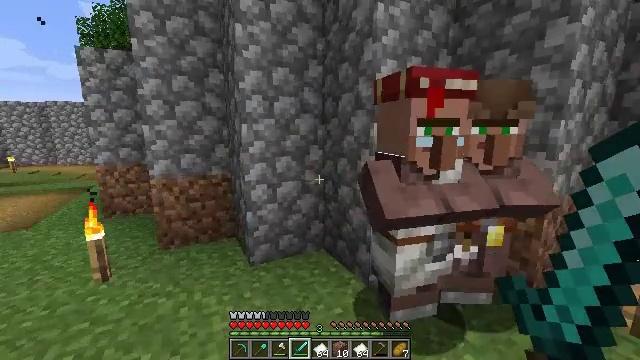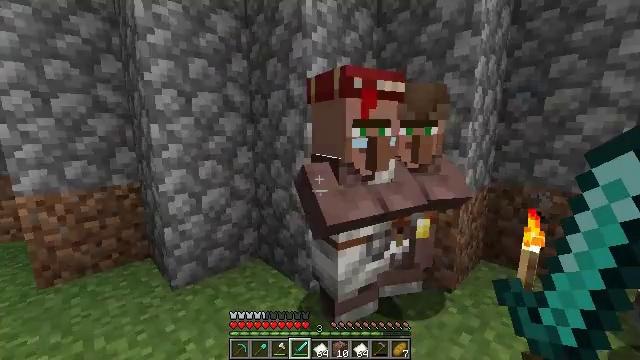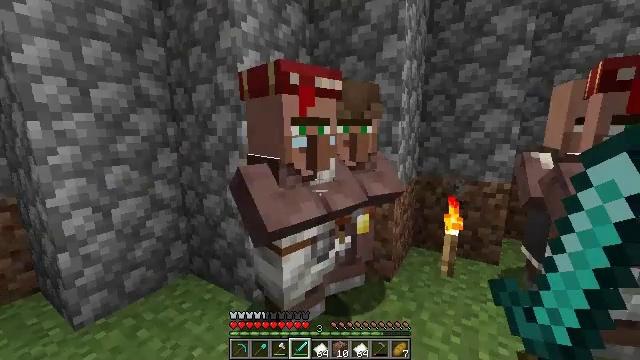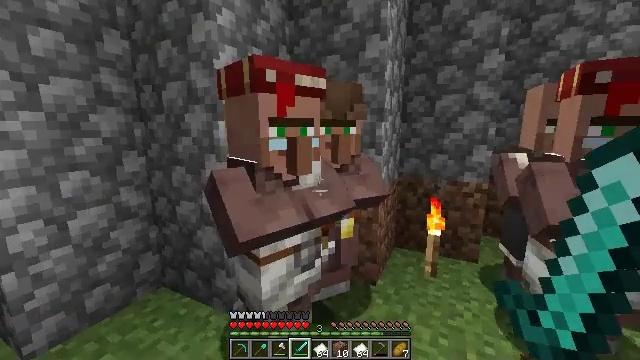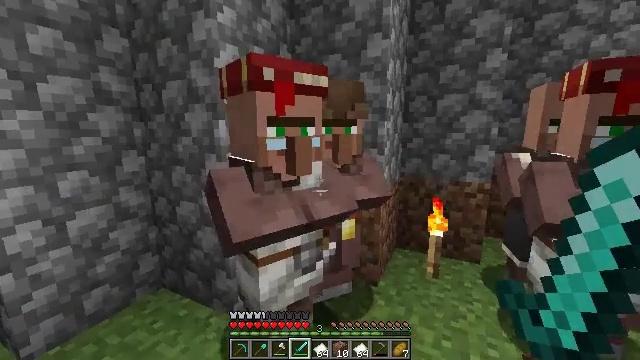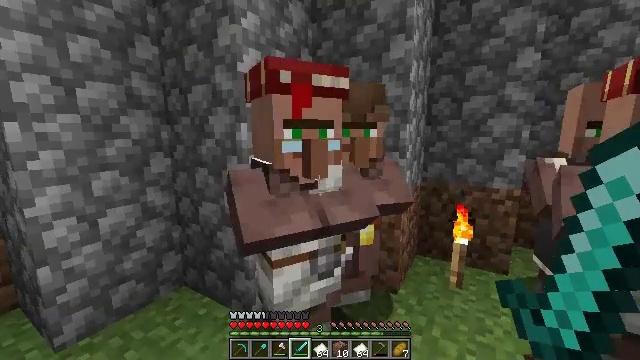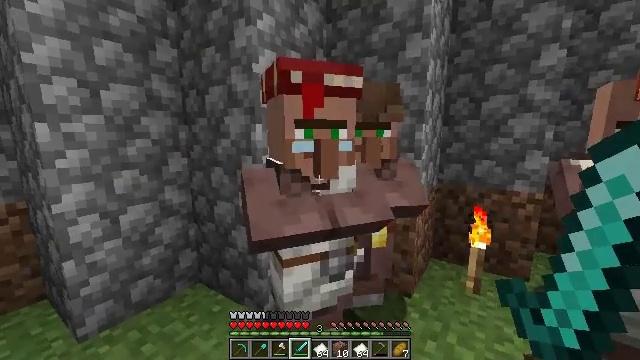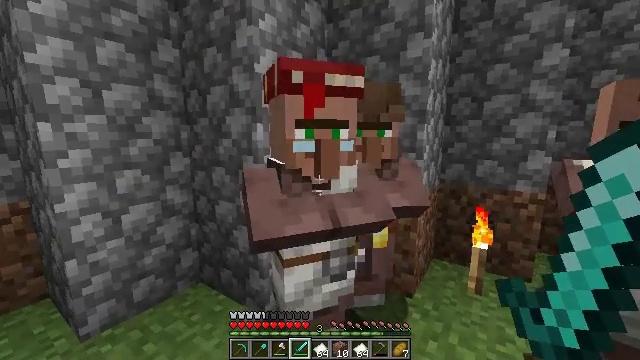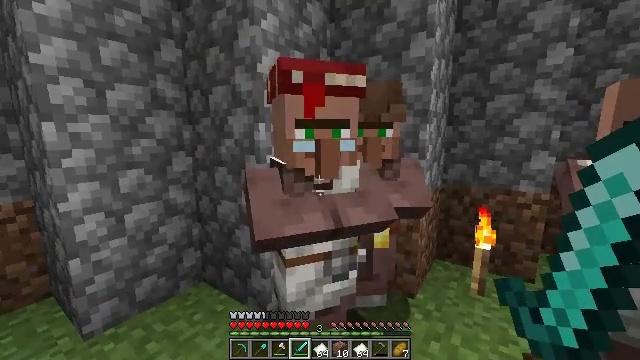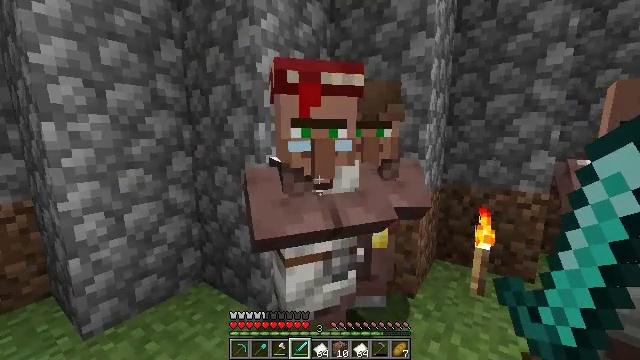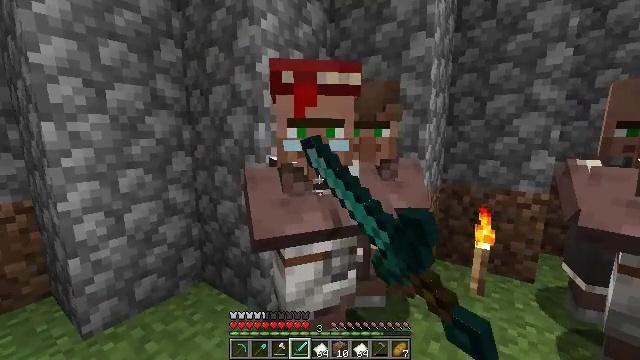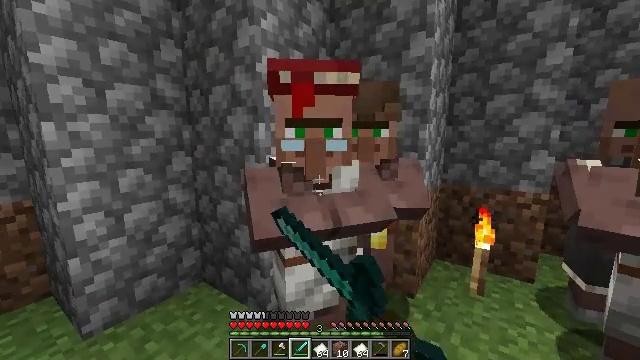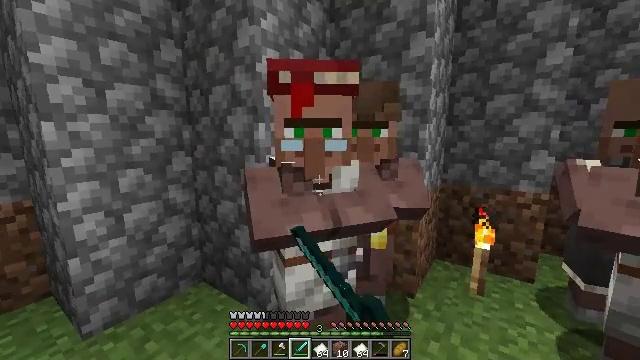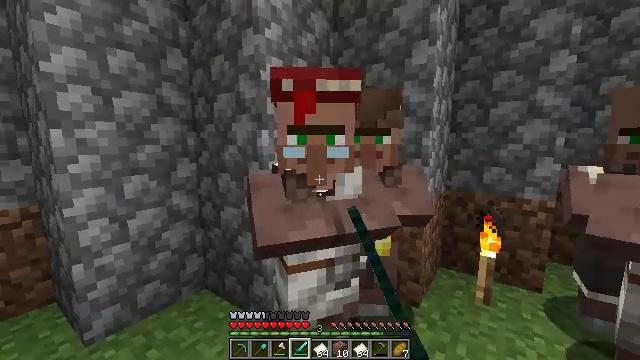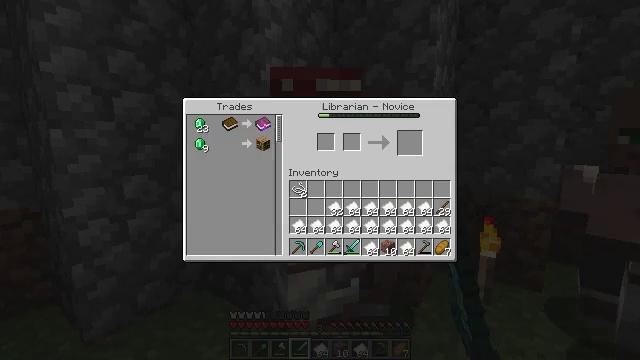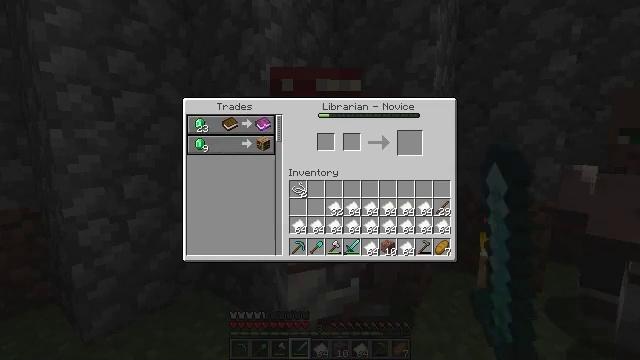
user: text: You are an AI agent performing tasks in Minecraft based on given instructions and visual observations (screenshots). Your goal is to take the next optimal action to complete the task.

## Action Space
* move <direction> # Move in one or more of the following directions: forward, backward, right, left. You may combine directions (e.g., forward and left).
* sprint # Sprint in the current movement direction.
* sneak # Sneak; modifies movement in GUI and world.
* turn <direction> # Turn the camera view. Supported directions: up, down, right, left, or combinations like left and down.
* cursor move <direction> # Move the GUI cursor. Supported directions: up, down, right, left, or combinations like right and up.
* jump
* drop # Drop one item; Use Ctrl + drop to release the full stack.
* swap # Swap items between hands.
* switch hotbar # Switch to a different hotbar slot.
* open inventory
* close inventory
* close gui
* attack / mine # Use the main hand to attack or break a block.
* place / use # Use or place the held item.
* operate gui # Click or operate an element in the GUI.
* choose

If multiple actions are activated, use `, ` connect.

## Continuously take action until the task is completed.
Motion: motion action
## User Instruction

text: Interact with the crafting table to obtain an emerald.
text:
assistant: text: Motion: move forward, turn right
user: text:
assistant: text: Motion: turn right
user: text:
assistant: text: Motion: turn right
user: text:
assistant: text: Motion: no_op
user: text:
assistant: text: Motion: turn left
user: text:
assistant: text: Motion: turn left
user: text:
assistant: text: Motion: no_op
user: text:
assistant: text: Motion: no_op
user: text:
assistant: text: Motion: use / place
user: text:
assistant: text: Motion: use / place
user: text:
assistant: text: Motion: no_op
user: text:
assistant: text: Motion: no_op
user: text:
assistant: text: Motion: turn up
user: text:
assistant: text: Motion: cursor move up
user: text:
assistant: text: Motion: cursor move down
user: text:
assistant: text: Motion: cursor move right and up
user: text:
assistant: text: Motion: cursor move right
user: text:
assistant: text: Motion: no_op
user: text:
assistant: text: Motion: no_op
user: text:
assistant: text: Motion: cursor move up
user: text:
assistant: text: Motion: no_op
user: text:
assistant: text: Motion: cursor move left
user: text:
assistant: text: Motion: cursor move left
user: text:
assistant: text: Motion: cursor move left
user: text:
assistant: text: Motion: no_op
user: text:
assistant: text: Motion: no_op
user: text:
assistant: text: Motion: no_op
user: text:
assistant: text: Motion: no_op
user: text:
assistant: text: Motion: no_op
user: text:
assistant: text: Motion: no_op